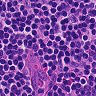
Metastatic tissue present: no